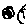
Label: moon